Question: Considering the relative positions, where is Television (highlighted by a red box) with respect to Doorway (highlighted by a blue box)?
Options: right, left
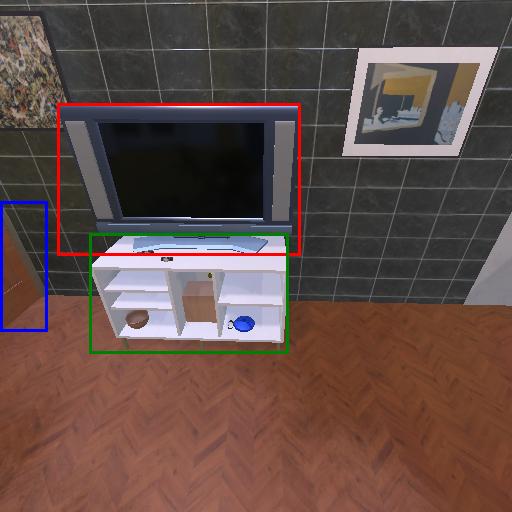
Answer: right